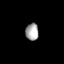
Tissue: lung
Cell type: Others
Senescence score: 0.5495
Nuclear area (px): 219
Mean DAPI intensity: 166.813